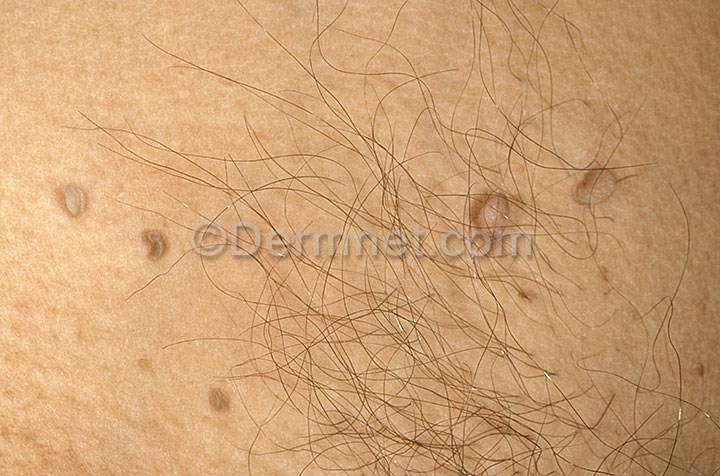
Disease: Seborrheic Keratoses and other Benign Tumors